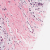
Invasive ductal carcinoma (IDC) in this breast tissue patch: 1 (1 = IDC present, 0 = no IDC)